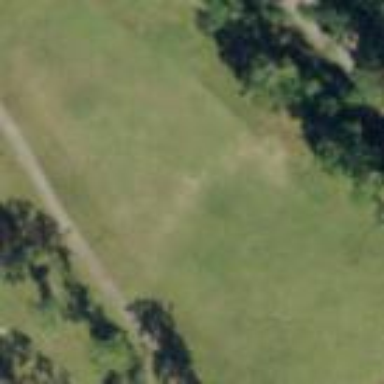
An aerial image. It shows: Golf fairway surrounded by grass.